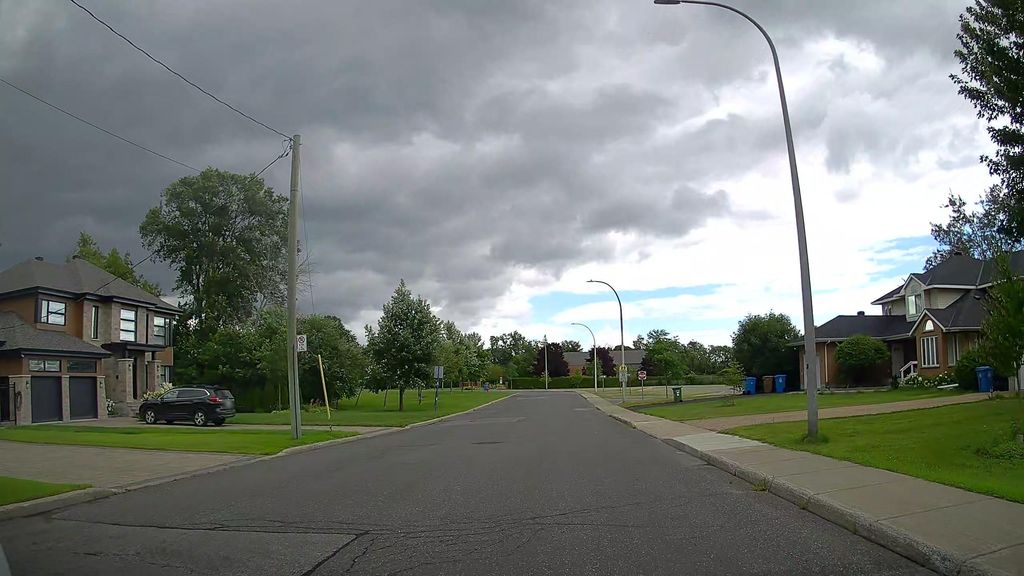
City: montreal